Field crop: maize
Growth stage: 2
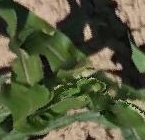
Species: maize